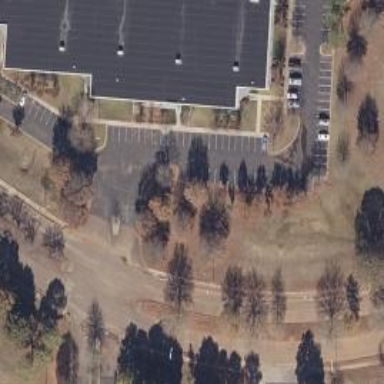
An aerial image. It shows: Parking space.